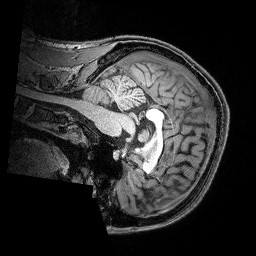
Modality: T1w
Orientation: sagittal
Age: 22
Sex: male
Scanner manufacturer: siemens
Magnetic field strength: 3 T
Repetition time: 2.5 s
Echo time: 0.00369 s